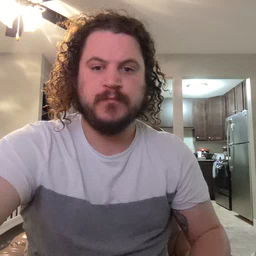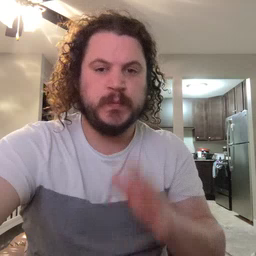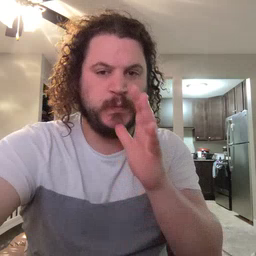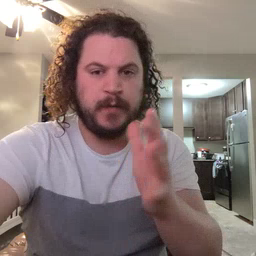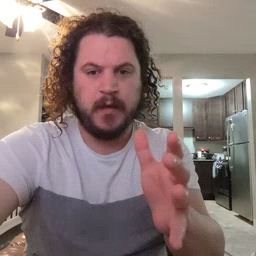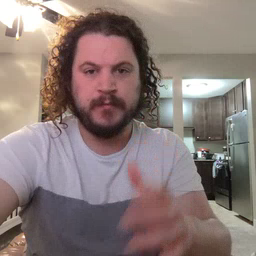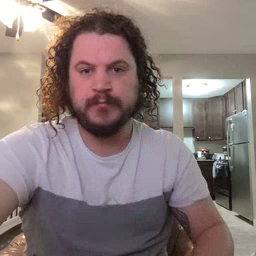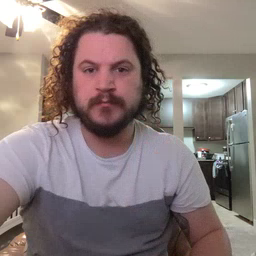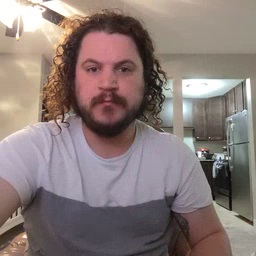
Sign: grandma